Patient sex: M
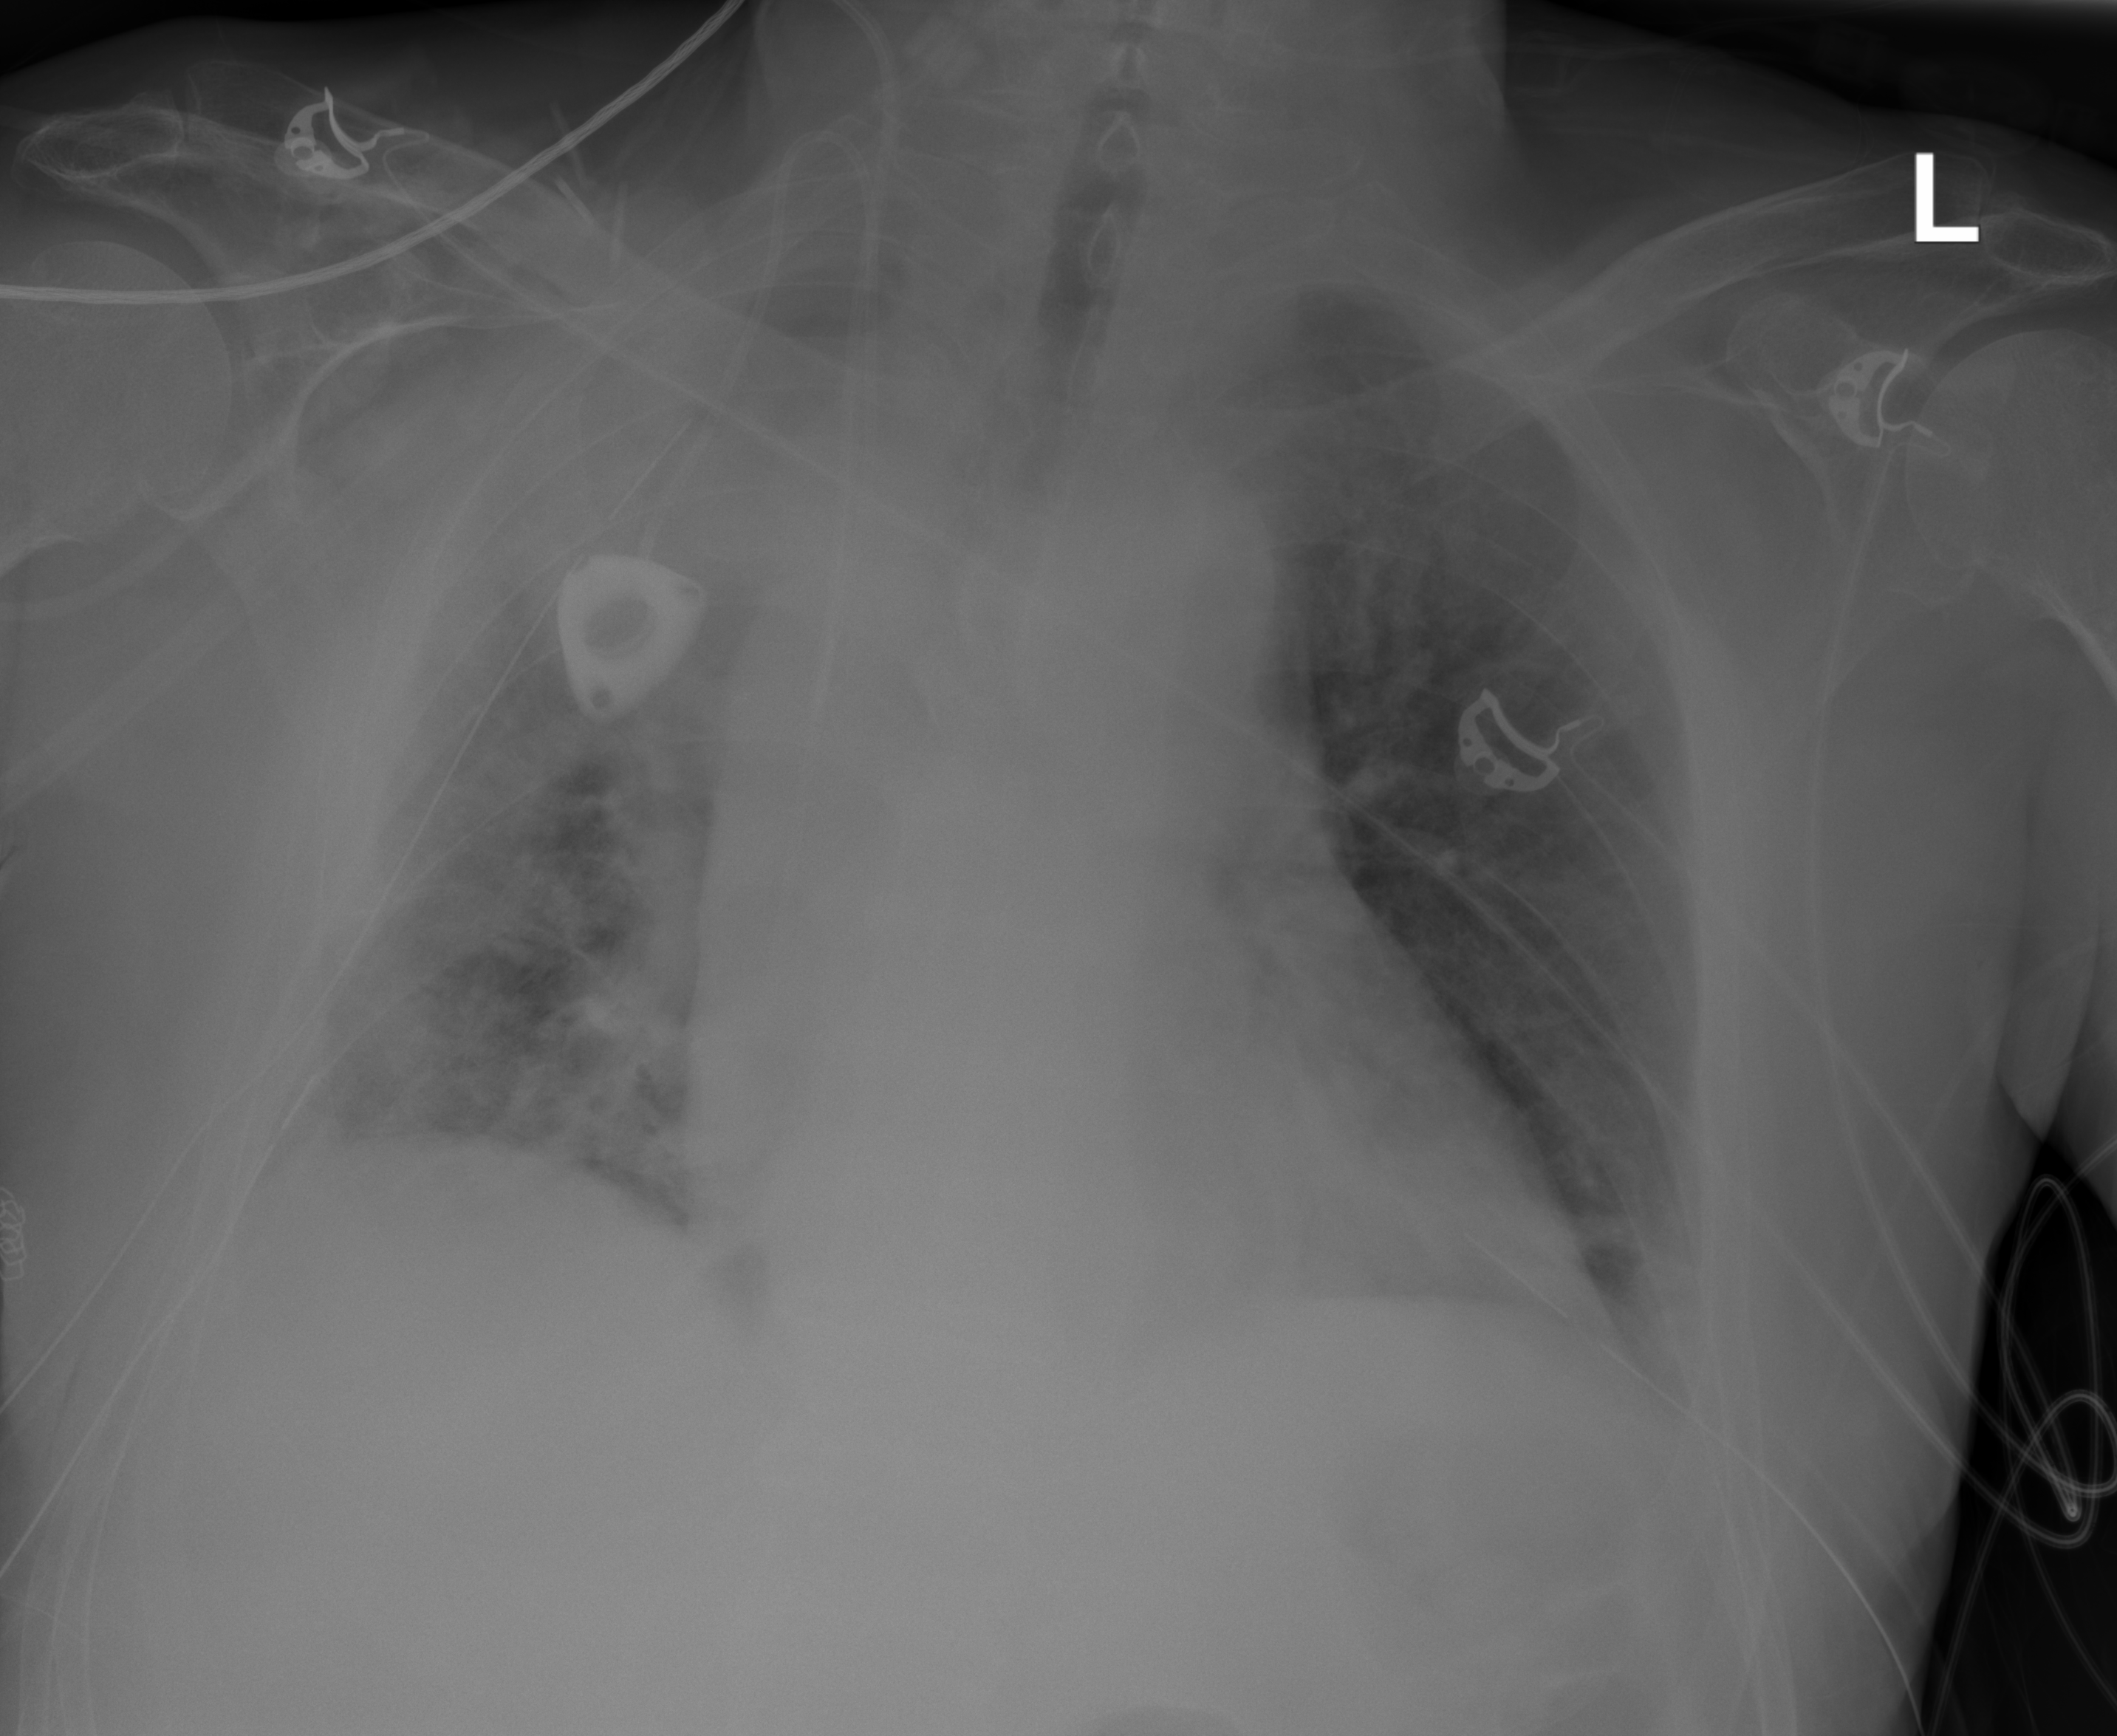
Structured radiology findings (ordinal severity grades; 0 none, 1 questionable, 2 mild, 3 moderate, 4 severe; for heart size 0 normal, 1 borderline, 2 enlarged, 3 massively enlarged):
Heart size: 0
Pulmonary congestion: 2
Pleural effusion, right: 3
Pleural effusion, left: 0
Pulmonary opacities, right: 3
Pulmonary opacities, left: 2
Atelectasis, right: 3
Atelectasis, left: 2